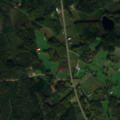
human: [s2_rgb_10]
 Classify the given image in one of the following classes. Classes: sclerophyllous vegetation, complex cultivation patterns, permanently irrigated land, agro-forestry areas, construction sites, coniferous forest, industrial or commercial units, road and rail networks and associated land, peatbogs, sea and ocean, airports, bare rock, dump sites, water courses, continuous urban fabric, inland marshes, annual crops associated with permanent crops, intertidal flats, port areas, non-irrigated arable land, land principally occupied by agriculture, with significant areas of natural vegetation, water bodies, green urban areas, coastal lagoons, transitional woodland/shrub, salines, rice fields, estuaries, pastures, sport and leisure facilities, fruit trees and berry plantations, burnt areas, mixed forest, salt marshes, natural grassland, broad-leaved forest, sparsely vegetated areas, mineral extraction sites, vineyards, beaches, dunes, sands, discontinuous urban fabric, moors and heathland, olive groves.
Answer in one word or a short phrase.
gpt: land principally occupied by agriculture, with significant areas of natural vegetation, coniferous forest, transitional woodland/shrub